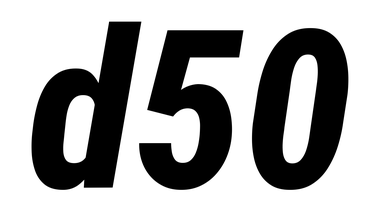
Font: Roboto-Italic_Condensed_ExtraBold_Italic